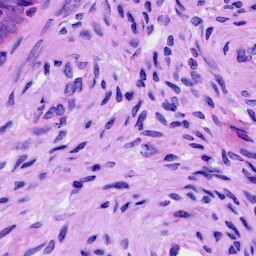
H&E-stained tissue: Cervix